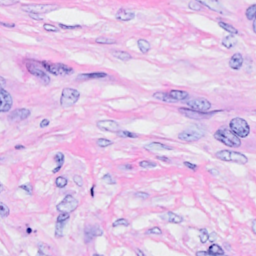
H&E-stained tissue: Breast